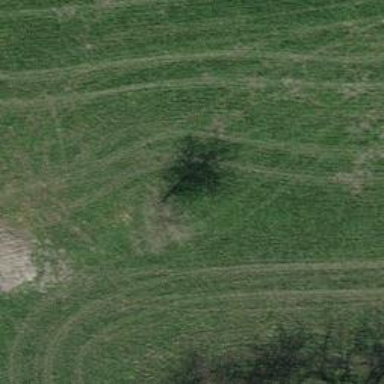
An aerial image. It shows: Single tag "natural: tree."